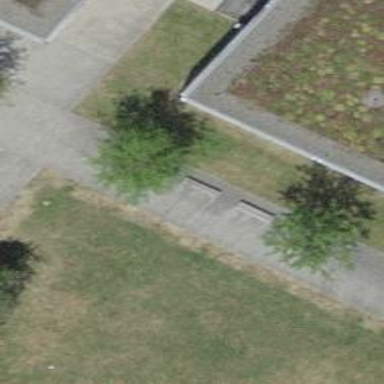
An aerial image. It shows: Bench.